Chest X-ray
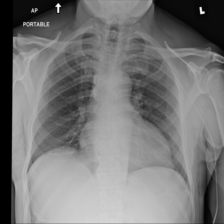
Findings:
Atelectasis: positive
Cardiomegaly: negative
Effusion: negative
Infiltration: negative
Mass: negative
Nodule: negative
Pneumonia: negative
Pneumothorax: negative
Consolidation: negative
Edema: negative
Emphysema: negative
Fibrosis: negative
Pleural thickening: negative
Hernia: negative